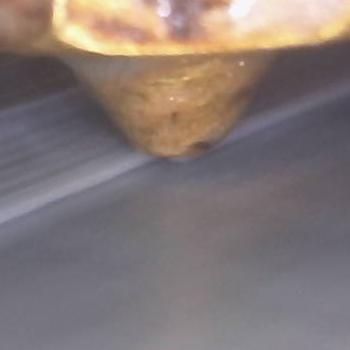
Flow rate: 52%